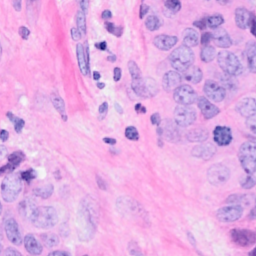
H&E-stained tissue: Breast